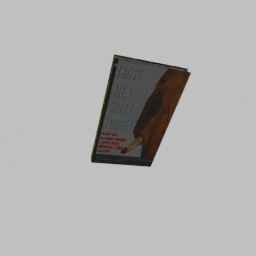
Label: tools